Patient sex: M
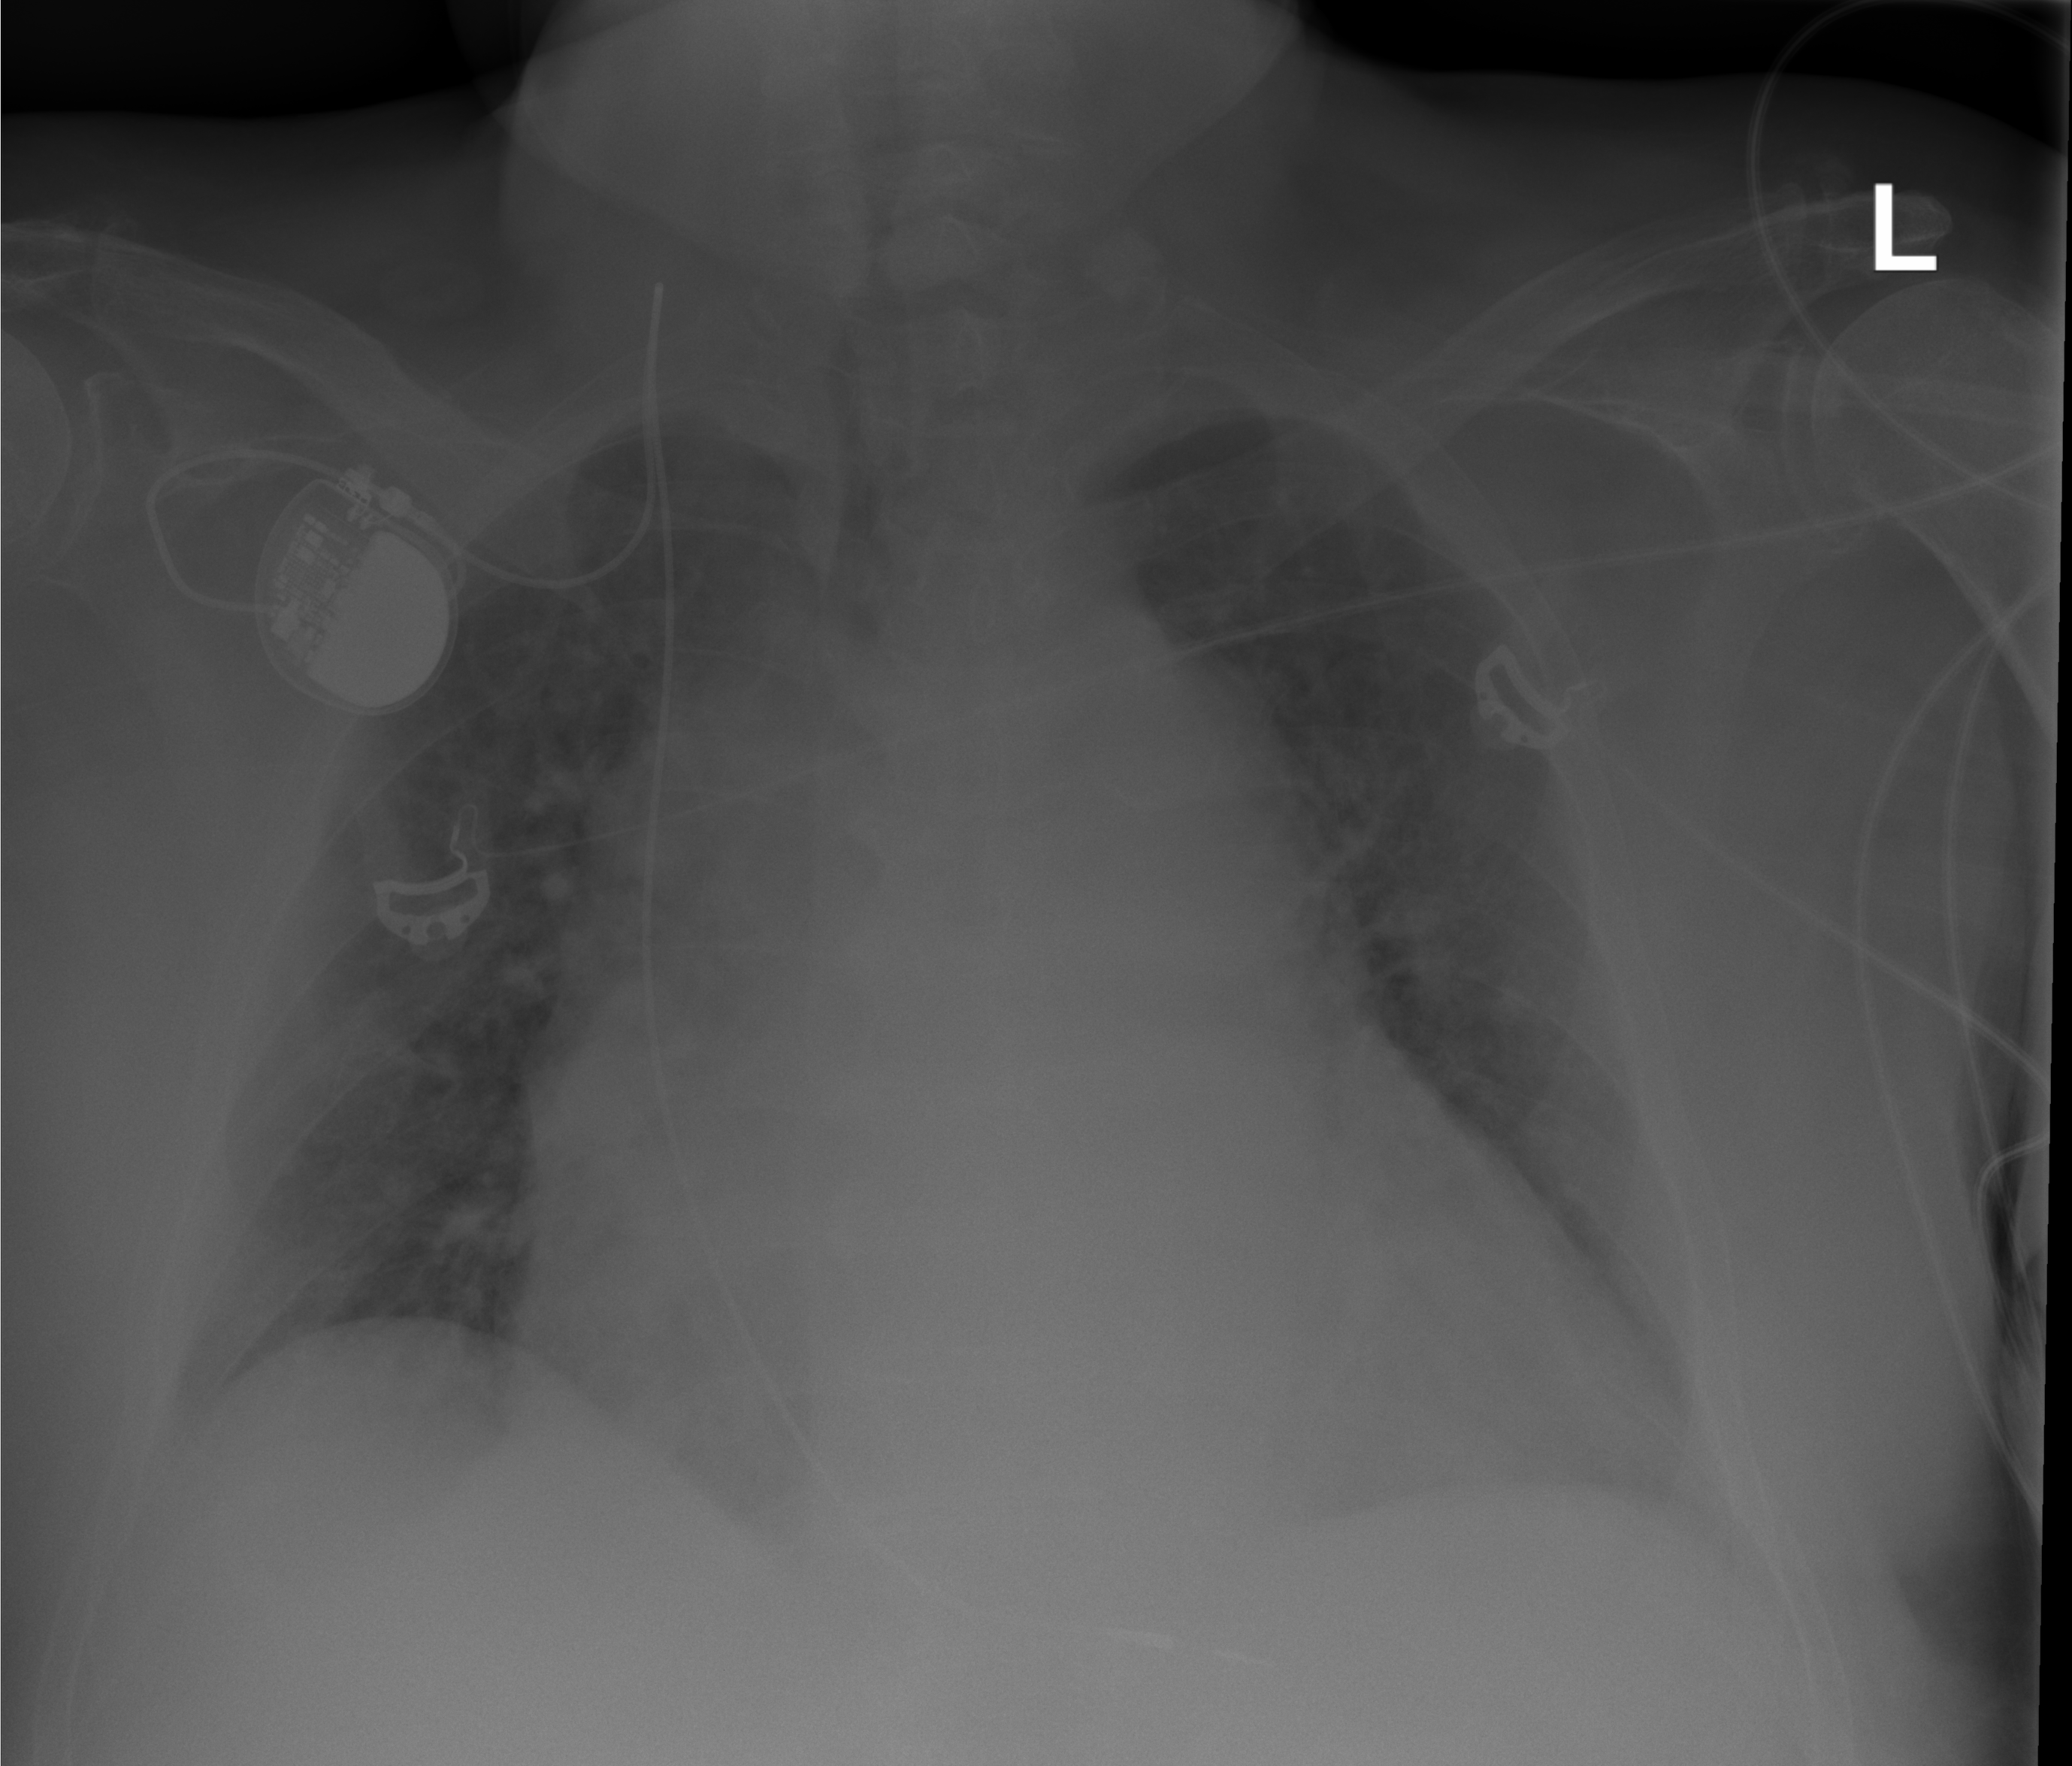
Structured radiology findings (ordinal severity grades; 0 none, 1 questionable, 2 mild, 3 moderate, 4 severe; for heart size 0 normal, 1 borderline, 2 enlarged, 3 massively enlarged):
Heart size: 3
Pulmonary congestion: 2
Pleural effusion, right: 1
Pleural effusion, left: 1
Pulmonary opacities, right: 0
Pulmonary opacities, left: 0
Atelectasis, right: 1
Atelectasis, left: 1